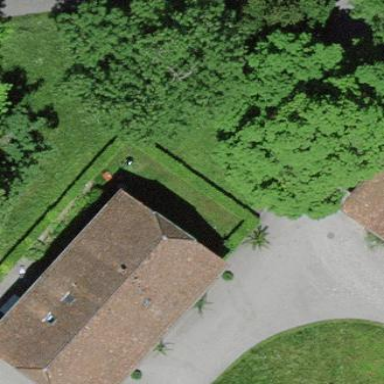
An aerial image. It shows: Detached building with half-hipped roof.